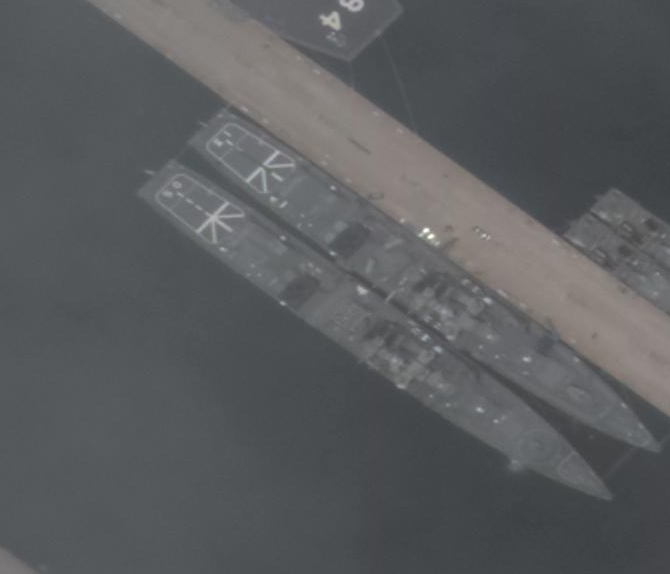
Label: Murasame-class_destroyer